Question: Trying to create a simple custom control in C# Winforms that inherits from Panel, but as soon as I change it to inherit from "Panel" instead of "UserControl" I get this error:

Here's the code for the entire class:
'''
using System;
using System.Collections.Generic;
using System.ComponentModel;
using System.Drawing;
using System.Data;
using System.Linq;
using System.Text;
using System.Threading.Tasks;
using System.Windows.Forms;
namespace SETPaint
{
public partial class Canvas : Panel
{
public Canvas()
{
InitializeComponent();
}
private void Canvas_Load(object sender, EventArgs e)
{
}
}
}
'''
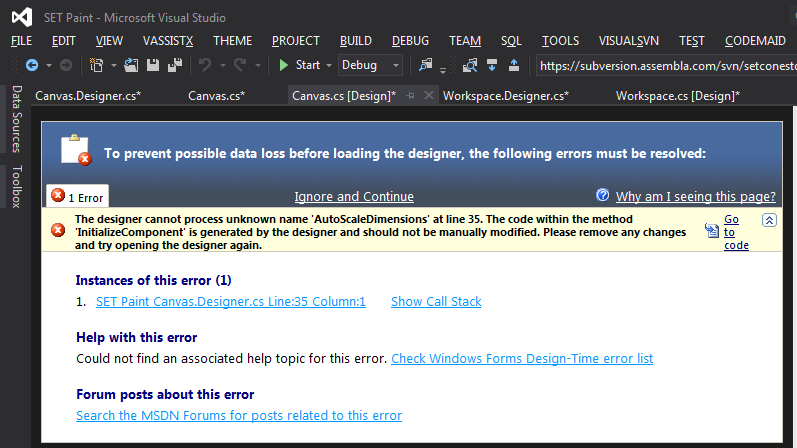
Answer: Delete the line 'this.AutoScaleDimensions = ...' in your Designer.cs file (line 35 according to the exception). There's probably another similar to 'this.AutoScaleMode = .Font' too.
This problem arises because you've used the Designer when the Control derived from UserControl, and it set some default properties in the InitializeComponent() method. Those properties are part of the UserControl base type, but not the Panel base type.
Since the IDE Designer can't load the Designer.cs file to fix this problem, you need to do it manually.